Question: I have gnuplot script like this:
'''
set term pos eps
set style data histogram
set style histogram clustered gap 1
set grid y
set boxwidth 0.8 absolute
set style fill transparent solid 0.8 noborder
#set key outside right top vertical Left
#component stuff
set output 'eps/component.eps'
set title "Component in interesting Issues"
set xlabel "Components"
set xtics nomirror rotate by -270
plot 'dat/!component' using 2:xtic(1) t "Count" lc rgbcolor "blue" lt 1
'''
and data:
'''
Cmp count
AM 167
NM 90
RM 83
JT 53
TT 51
RED 32
MAP 29
COMM 3
SX 6
HS 68
'''
and this is my output:

I see my graph has long spaces between the Y axis and the first bar. How can I spread the bars out evenly?
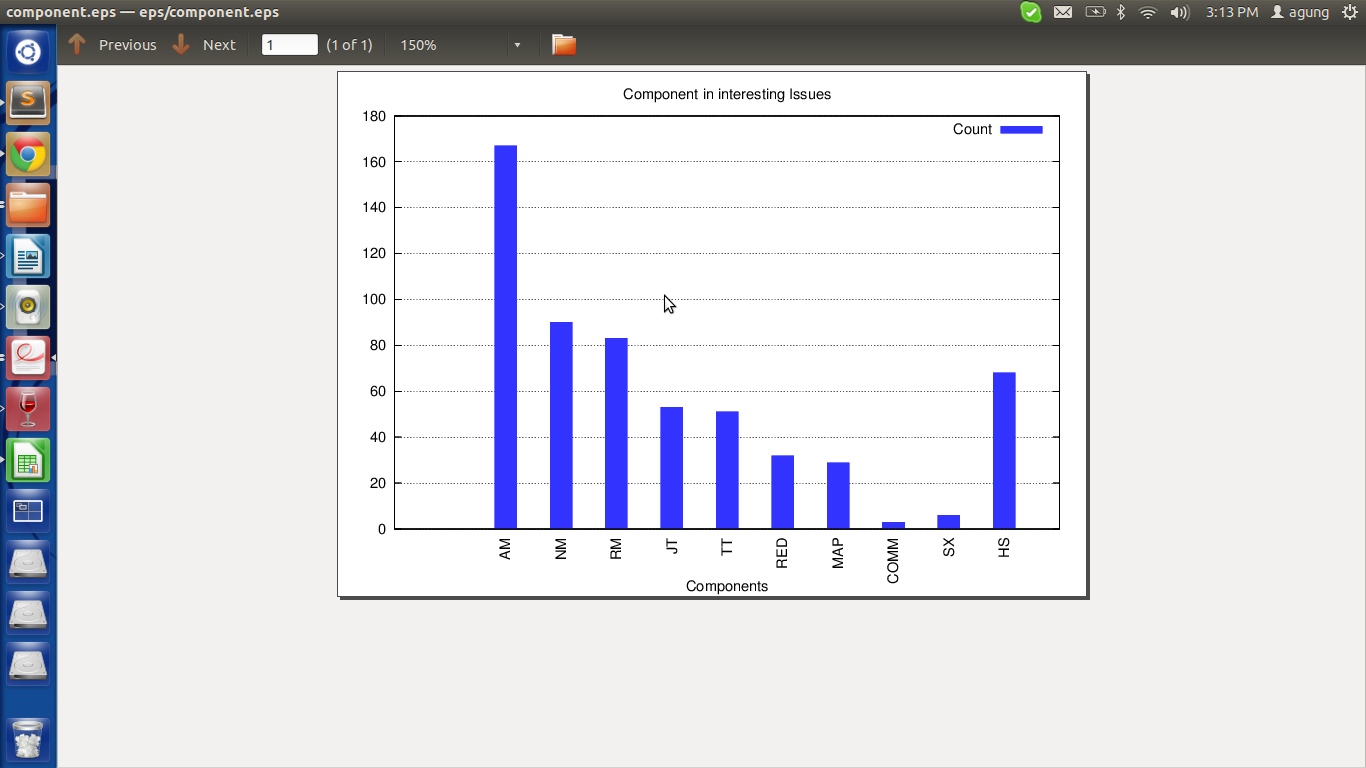
Answer: 'gnuplot' gets confused by the first line in your data file, which is supposed to be the header. Just skip this line with 'every ::1' and the autoscaling is fine:
'''
plot 'dat/!component' using 2:xtic(1) every ::1 t "Count" lc rgbcolor "blue" lt 1
'''
Result with 4.6.4:

In general you don't need to use histograms for this kind of data, the plotting style 'with boxes' also works fine.